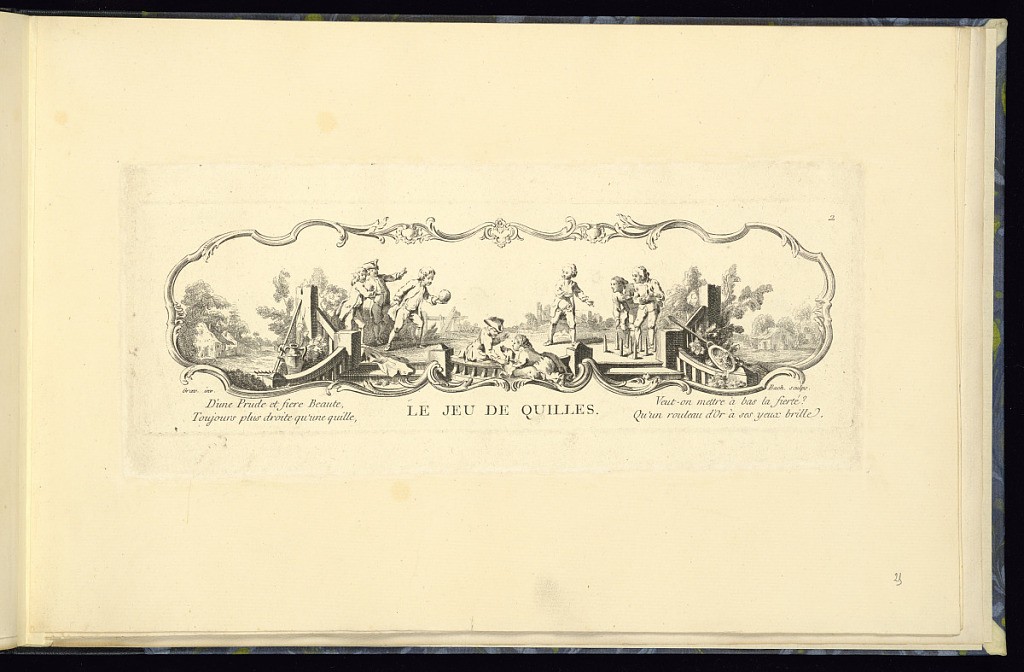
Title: LE JEU DE QUILLES
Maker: Jacques Bacheley, French, 1712 – 1781
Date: mid- 18th century
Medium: etching on paper
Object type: Print
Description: Second plate from a series of four children's scenes, framed within decorative rococo cartouches, with verses lettered below. A group of children play at bowling in a landscape, with steps, and a balustrade in the foreground. The title is lettered below the cartouche, the plate is signed and numbered.